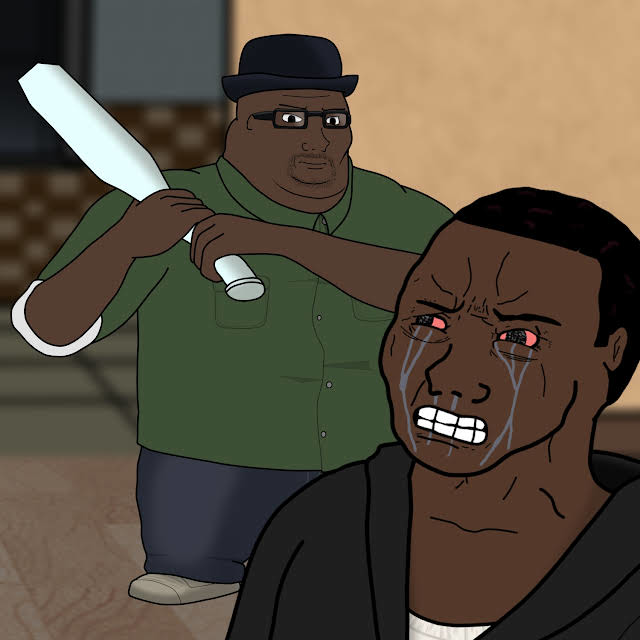
Label: 5_Wojak_with_Background